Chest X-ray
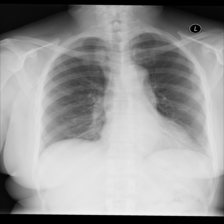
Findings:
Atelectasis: negative
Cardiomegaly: negative
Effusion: negative
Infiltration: negative
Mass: negative
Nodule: negative
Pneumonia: negative
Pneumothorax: negative
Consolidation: negative
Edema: negative
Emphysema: negative
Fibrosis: negative
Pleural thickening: negative
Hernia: negative